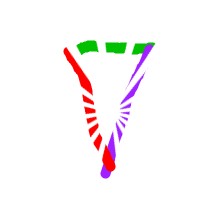
Shape: triangle